高一 · 代数
函数 $f(x)=\frac{1}{x}$ 在 $[1,+\infty)$ 上 $(\quad)$
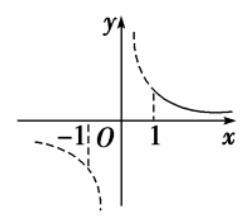
A. 有最大值无最小值
B. 有最小值无最大值
C. 有最大值也有最小值
D. 无最大值也无最小值

答案: A
解析: 结合函数 $f(x)=\frac{1}{x}$ 在 $[1,+\infty)$ 上的图象可知函数有最大值无最小值.